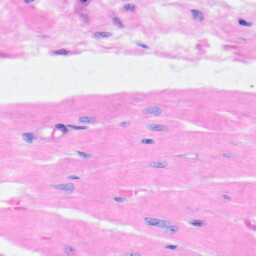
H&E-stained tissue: Heart